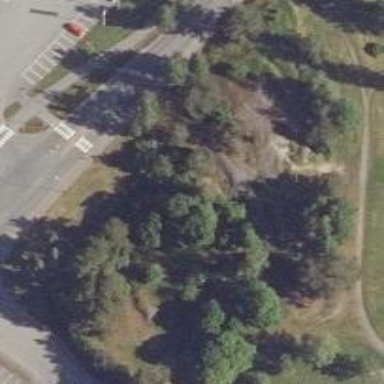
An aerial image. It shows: Disc golf basket.